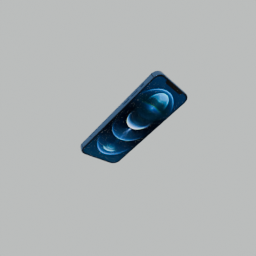
Label: electronics